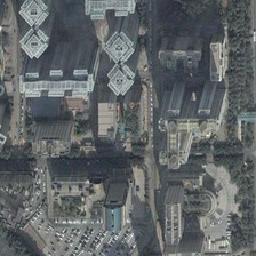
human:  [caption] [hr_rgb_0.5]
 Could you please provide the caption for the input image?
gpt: The roadside is lush buildings, integrated with lush plants and parking lots.

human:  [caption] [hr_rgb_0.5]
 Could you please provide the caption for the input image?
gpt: There are many buildings along the street, connected with luxuriant plants and parking spaces.

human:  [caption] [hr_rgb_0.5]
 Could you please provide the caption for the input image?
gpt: Next to the street is a building, which is mixed with luxuriant plants and parking spaces.

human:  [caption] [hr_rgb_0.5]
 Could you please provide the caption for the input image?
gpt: Next to the street is a building that combines evergreen trees and parking lots.

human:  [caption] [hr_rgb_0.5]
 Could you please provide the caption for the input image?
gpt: Next to the street is a lush building and parking lot.